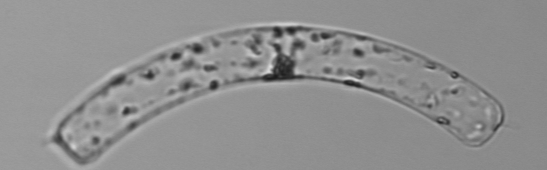
Label: Guinardia_striata